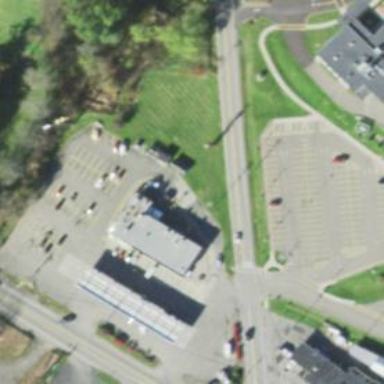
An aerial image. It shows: Convenience shop.